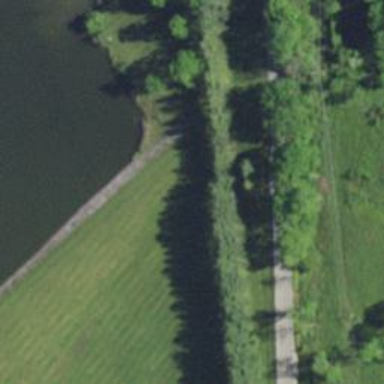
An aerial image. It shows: Dam along waterway.